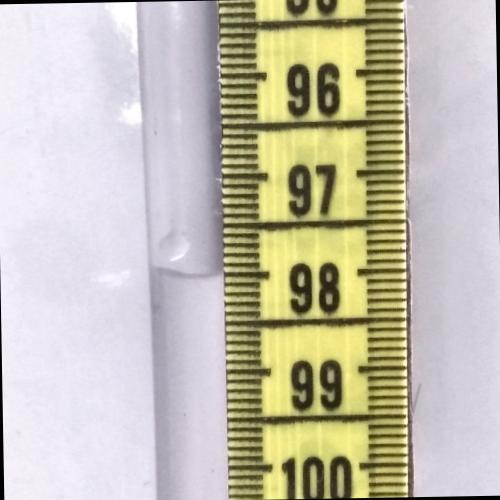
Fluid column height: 98.0 cm